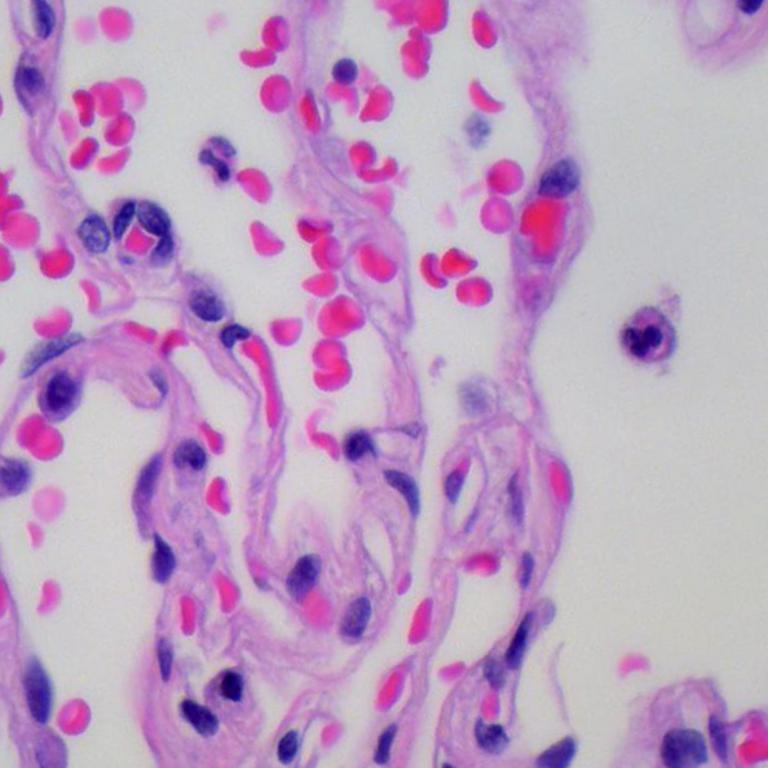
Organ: lung
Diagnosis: benign